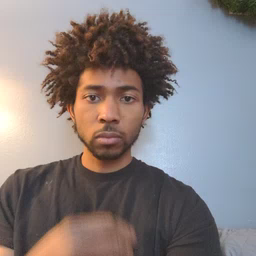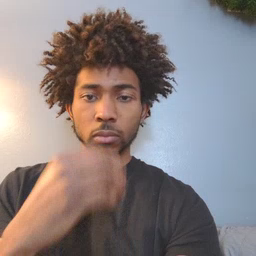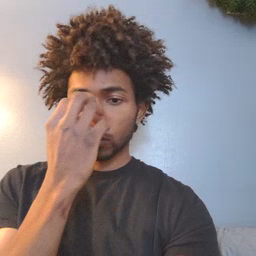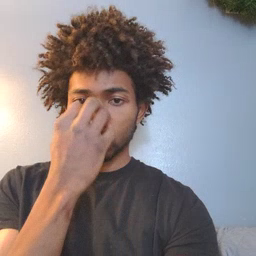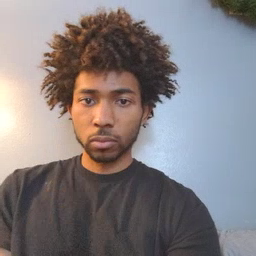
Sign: clown